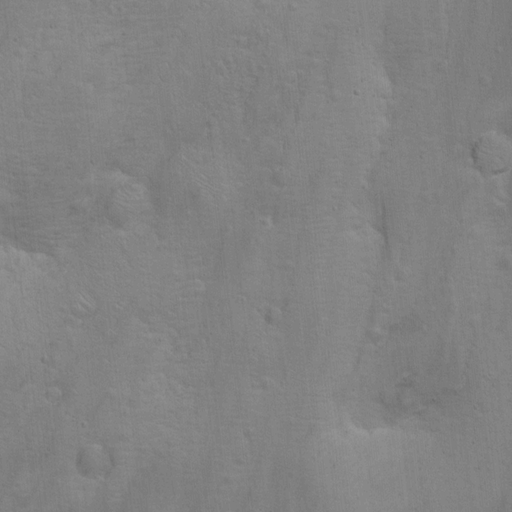
Classes present: Background